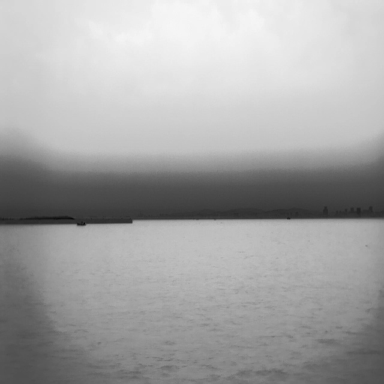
There are two bulk_carriers in the infrared image.